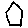
Label: house